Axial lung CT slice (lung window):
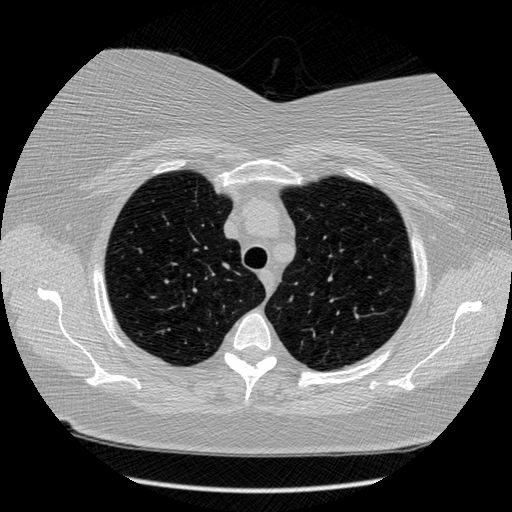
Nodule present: no